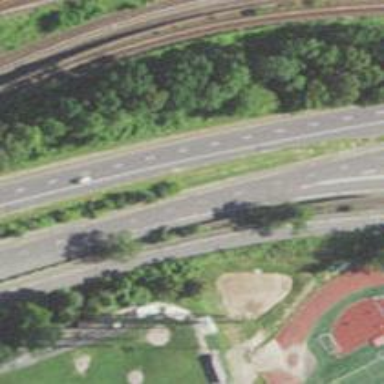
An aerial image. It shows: Motorway junction.